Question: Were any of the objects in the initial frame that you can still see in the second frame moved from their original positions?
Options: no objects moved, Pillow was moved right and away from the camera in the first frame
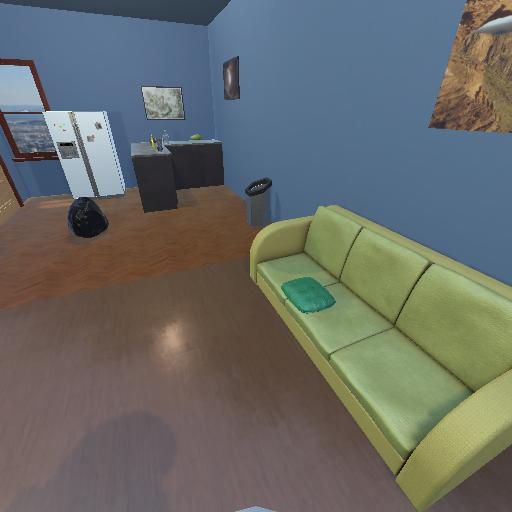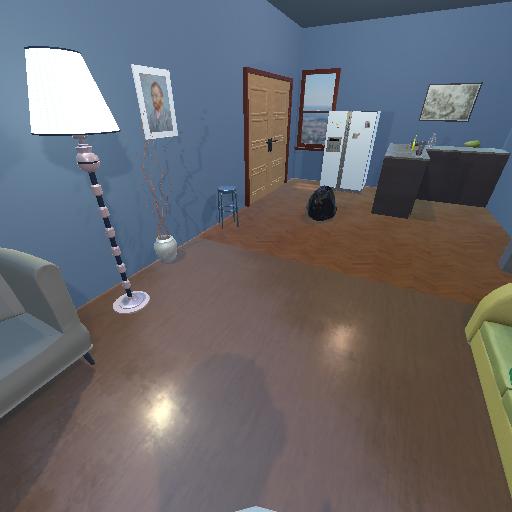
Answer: no objects moved